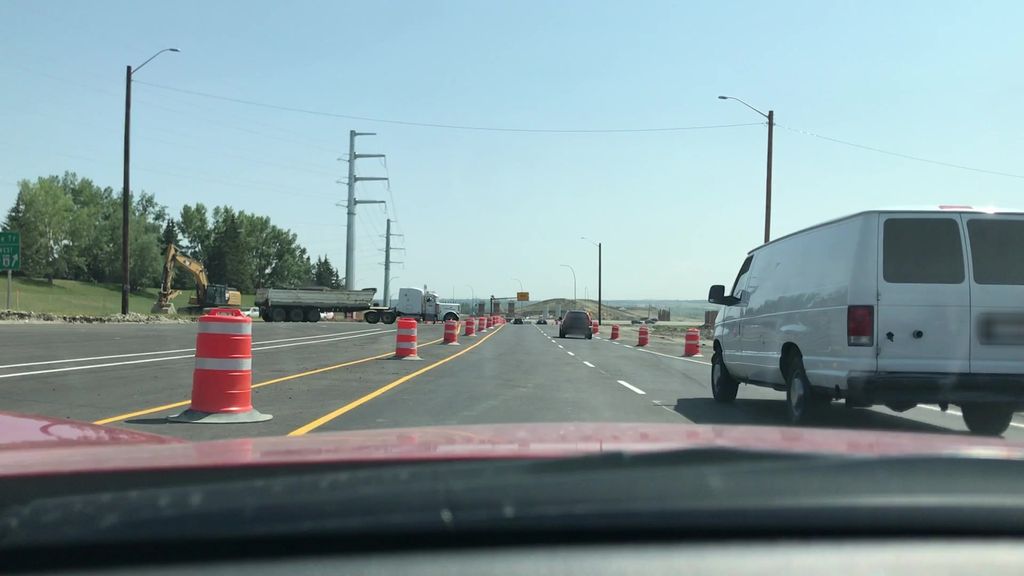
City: calgary